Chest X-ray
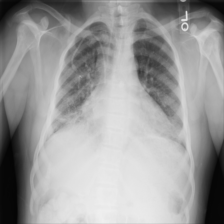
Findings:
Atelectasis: negative
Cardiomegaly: negative
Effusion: positive
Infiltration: positive
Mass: negative
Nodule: negative
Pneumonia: negative
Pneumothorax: negative
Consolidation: negative
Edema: negative
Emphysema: negative
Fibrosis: negative
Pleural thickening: negative
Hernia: negative